Question: I have a messenger, so I want to show UIMenuController on cell long tap.

I need image view to catch long press, because I have text and media messages. But I get a crash 'becomeFirstResponder' call after I received long press gesture on iOS 8(iOS 7 works well):
'*** Terminating app due to uncaught exception 'UIViewControllerHierarchyInconsistency', reason: 'child view controller:<UICompatibilityInputViewController: 0x13fd75b90> should have parent view controller:<FriendPlay.WLDialogViewController: 0x13fd54d10> but requested parent is:<UIInputWindowController: 0x140815000>''
This is the part of code:
'''
override func handleLongPress(longPress: UILongPressGestureRecognizer!) {
let alpha: CGFloat = 0.6
let point = longPress.locationInView(tableView)
let indexPath = tableView.indexPathForRowAtPoint(point)
if indexPath != nil {
let cell = tableView.cellForRowAtIndexPath(indexPath!) as MessageCell
let convertedPoint = longPress.locationInView(cell.balloonImageView)
if CGRectContainsPoint(cell.balloonImageView.frame, convertedPoint) {
var myView = cell.balloonImageView
if cell.message.type == MessageType.Text {
cell.balloonImageView.alpha = alpha
}
else {
myView = cell.mediaImageView
cell.mediaImageView.alpha = alpha
}
if longPress.state == UIGestureRecognizerState.Began {
showMenuAtPoint(convertedPoint, myView: myView)
}
}
}
}
private func showMenuAtPoint(point: CGPoint, myView: MessageImageView) {
myView.becomeFirstResponder()// <--- that crashes
let rect = CGRectMake(point.x, point.y, 0, 0)
let mc = UIMenuController.sharedMenuController()
mc.setTargetRect(rect, inView: myView)
let sendItem = UIMenuItem(title: "Send", action: "sendAgain:")
mc.menuItems = [sendItem]
mc.setMenuVisible(true, animated: true)
NSNotificationCenter.defaultCenter().addObserver(self, selector: "menuDidHide:", name: UIMenuControllerDidHideMenuNotification, object: nil)
}
func sendAgain(sender: AnyObject) {
println("Send!")
}
'''
For class 'MessageImageView' (inherited from UIImageView) I redefine 'becomeFirstResponder' to return always 'true'.
I initialize my cell in '- (id)initWithStyle:(UITableViewCellStyle)style reuseIdentifier:(NSString *)reuseIdentifier messageMaxWidth:(CGFloat)messageMaxWidth'
'''
- (id)initWithStyle:(UITableViewCellStyle)style reuseIdentifier:(NSString *)reuseIdentifier messageMaxWidth:(CGFloat)messageMaxWidth
{
self = [super initWithStyle:style reuseIdentifier:reuseIdentifier];
if (self) {
self.messageMaxWidth = messageMaxWidth;
self.backgroundColor = [UIColor clearColor];
self.panGesture = [[UIPanGestureRecognizer alloc] initWithTarget:self action:@selector(handlePan:)];
self.panGesture.delegate = self;
[self addGestureRecognizer:self.panGesture];
[self setInitialSizes];
[[NSNotificationCenter defaultCenter] removeObserver:self];
[[NSNotificationCenter defaultCenter] addObserver:self selector:@selector(handleOrientationWillChandeNote:) name:UIApplicationWillChangeStatusBarFrameNotification object:nil];
}
return self;
}
- (void)setInitialSizes
{
if (self.containerView) {
[self.containerView removeFromSuperview];
}
if (self.timeLabel) {
[self.timeLabel removeFromSuperview];
}
self.userImageView = [[UIImageView alloc] init];
self.userImageView.autoresizingMask = UIViewAutoresizingFlexibleTopMargin;
self.textView = [[UITextView alloc] initWithFrame:CGRectMake(0, 0, self.messageMaxWidth, 0)];
self.timeLabel = [[UILabel alloc] init];
self.mediaImageView = [[SOmessageImageView alloc] init];
self.mediaOverlayView = [[UIView alloc] init];
self.balloonImageView = [[SOmessageImageView alloc] init];
self.balloonImageView.userInteractionEnabled = YES;
if (!CGSizeEqualToSize(self.userImageViewSize, CGSizeZero)) {
CGRect frame = self.userImageView.frame;
frame.size = self.userImageViewSize;
self.userImageView.frame = frame;
}
self.userImageView.contentMode = UIViewContentModeScaleAspectFill;
self.userImageView.clipsToBounds = YES;
self.userImageView.backgroundColor = [UIColor clearColor];
self.userImageView.layer.cornerRadius = 5;
if (!CGSizeEqualToSize(self.mediaImageViewSize, CGSizeZero)) {
CGRect frame = self.mediaImageView.frame;
frame.size = self.mediaImageViewSize;
self.mediaImageView.frame = frame;
}
self.mediaImageView.contentMode = UIViewContentModeScaleAspectFill;
self.mediaImageView.clipsToBounds = YES;
self.mediaImageView.backgroundColor = [UIColor clearColor];
self.mediaImageView.userInteractionEnabled = YES;
UITapGestureRecognizer *tap = [[UITapGestureRecognizer alloc] initWithTarget:self action:@selector(handleMediaTapped:)];
[self.mediaImageView addGestureRecognizer:tap];
self.mediaOverlayView.backgroundColor = [UIColor clearColor];
[self.mediaImageView addSubview:self.mediaOverlayView];
self.textView.textColor = [UIColor whiteColor];
self.textView.backgroundColor = [UIColor clearColor];
[self.textView setTextContainerInset:UIEdgeInsetsZero];
self.textView.textContainer.lineFragmentPadding = 0;
[self hideSubViews];
self.containerView = [[UIView alloc] initWithFrame:self.contentView.bounds];
self.containerView.autoresizingMask = UIViewAutoresizingFlexibleTopMargin;
[self.contentView addSubview:self.containerView];
[self.containerView addSubview:self.balloonImageView];
[self.containerView addSubview:self.textView];
[self.containerView addSubview:self.mediaImageView];
[self.containerView addSubview:self.userImageView];
self.contentView.clipsToBounds = NO;
self.clipsToBounds = NO;
self.timeLabel.font = [UIFont fontWithName:@"AvenirNextCyr-Light" size:11];
self.timeLabel.textColor = [UIColor grayColor];
self.timeLabel.autoresizingMask = UIViewAutoresizingFlexibleLeftMargin;
UIImage *backgroundImage = [UIImage imageNamed:@"messagesDateBackground"];
if (backgroundImage) {
self.timeLabel.textColor = [UIColor whiteColor];
if (self.backgroundImageView) {
[self.backgroundImageView removeFromSuperview];
}
self.backgroundImageView = [[UIImageView alloc] initWithImage:[backgroundImage resizableImageWithCapInsets:UIEdgeInsetsMake(20, 20, 20, 20)]];
self.backgroundImageView.autoresizingMask = UIViewAutoresizingFlexibleLeftMargin;
[self.contentView addSubview:self.backgroundImageView];
}
[self.contentView addSubview:self.timeLabel];
}
'''
Please give me some suggestions, how to fix this strange bug.
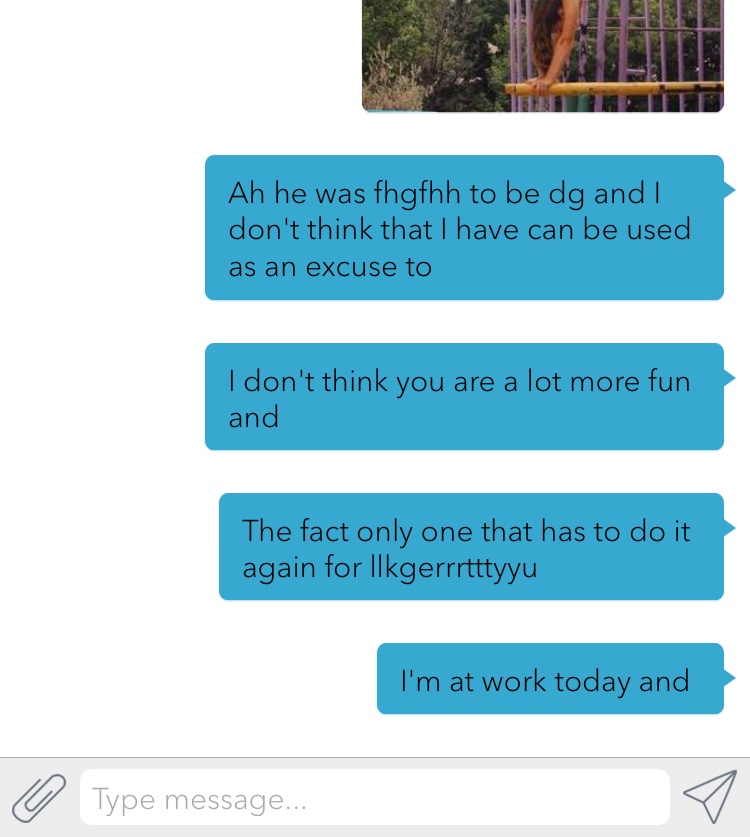
Answer: Your view controller probably has a property named 'inputView' that is merely a subview, not an <URL>.
Starting with iOS 8 they check that 'UIResponder''s 'inputView' has no parent.